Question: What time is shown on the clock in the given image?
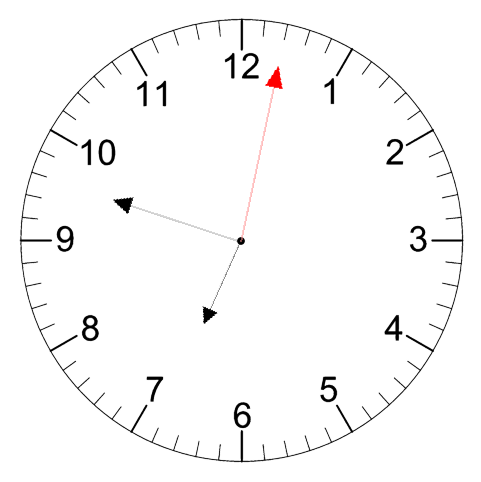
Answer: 06:48:02